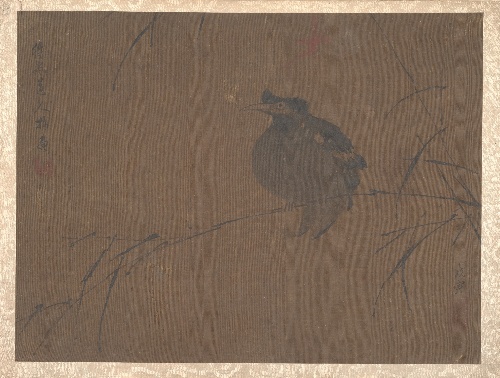
Title: 清　郭汝龍　指畫寒禽圖　冊頁|Mynah on Reed
Artist: Fulan Taorên
Object type: Album leaf
Classification: Paintings
Medium: Album leaf; ink and color on silk
Culture: China
Period: Ming dynasty (?) (1368–1644)
Dimensions: 11 x 14 1/2 in. (27.9 x 36.8 cm)
Department: Asian Art
Credit line: From the Collection of A. W. Bahr, Purchase, Fletcher Fund, 1947
Accession year: 1947
Repository: Metropolitan Museum of Art, New York, NY
Tags: Birds